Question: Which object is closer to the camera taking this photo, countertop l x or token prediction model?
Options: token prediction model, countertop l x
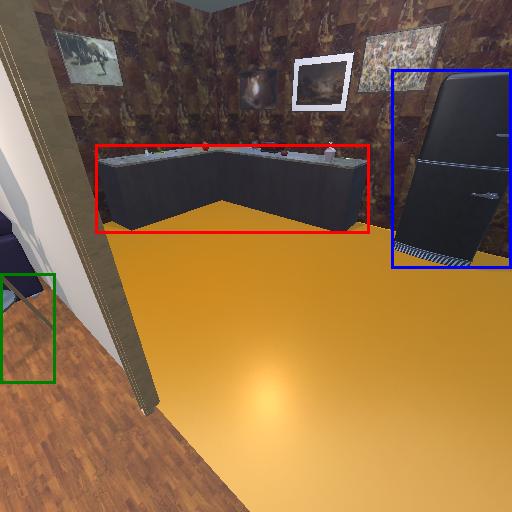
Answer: token prediction model